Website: crate-barrel
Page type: gifting
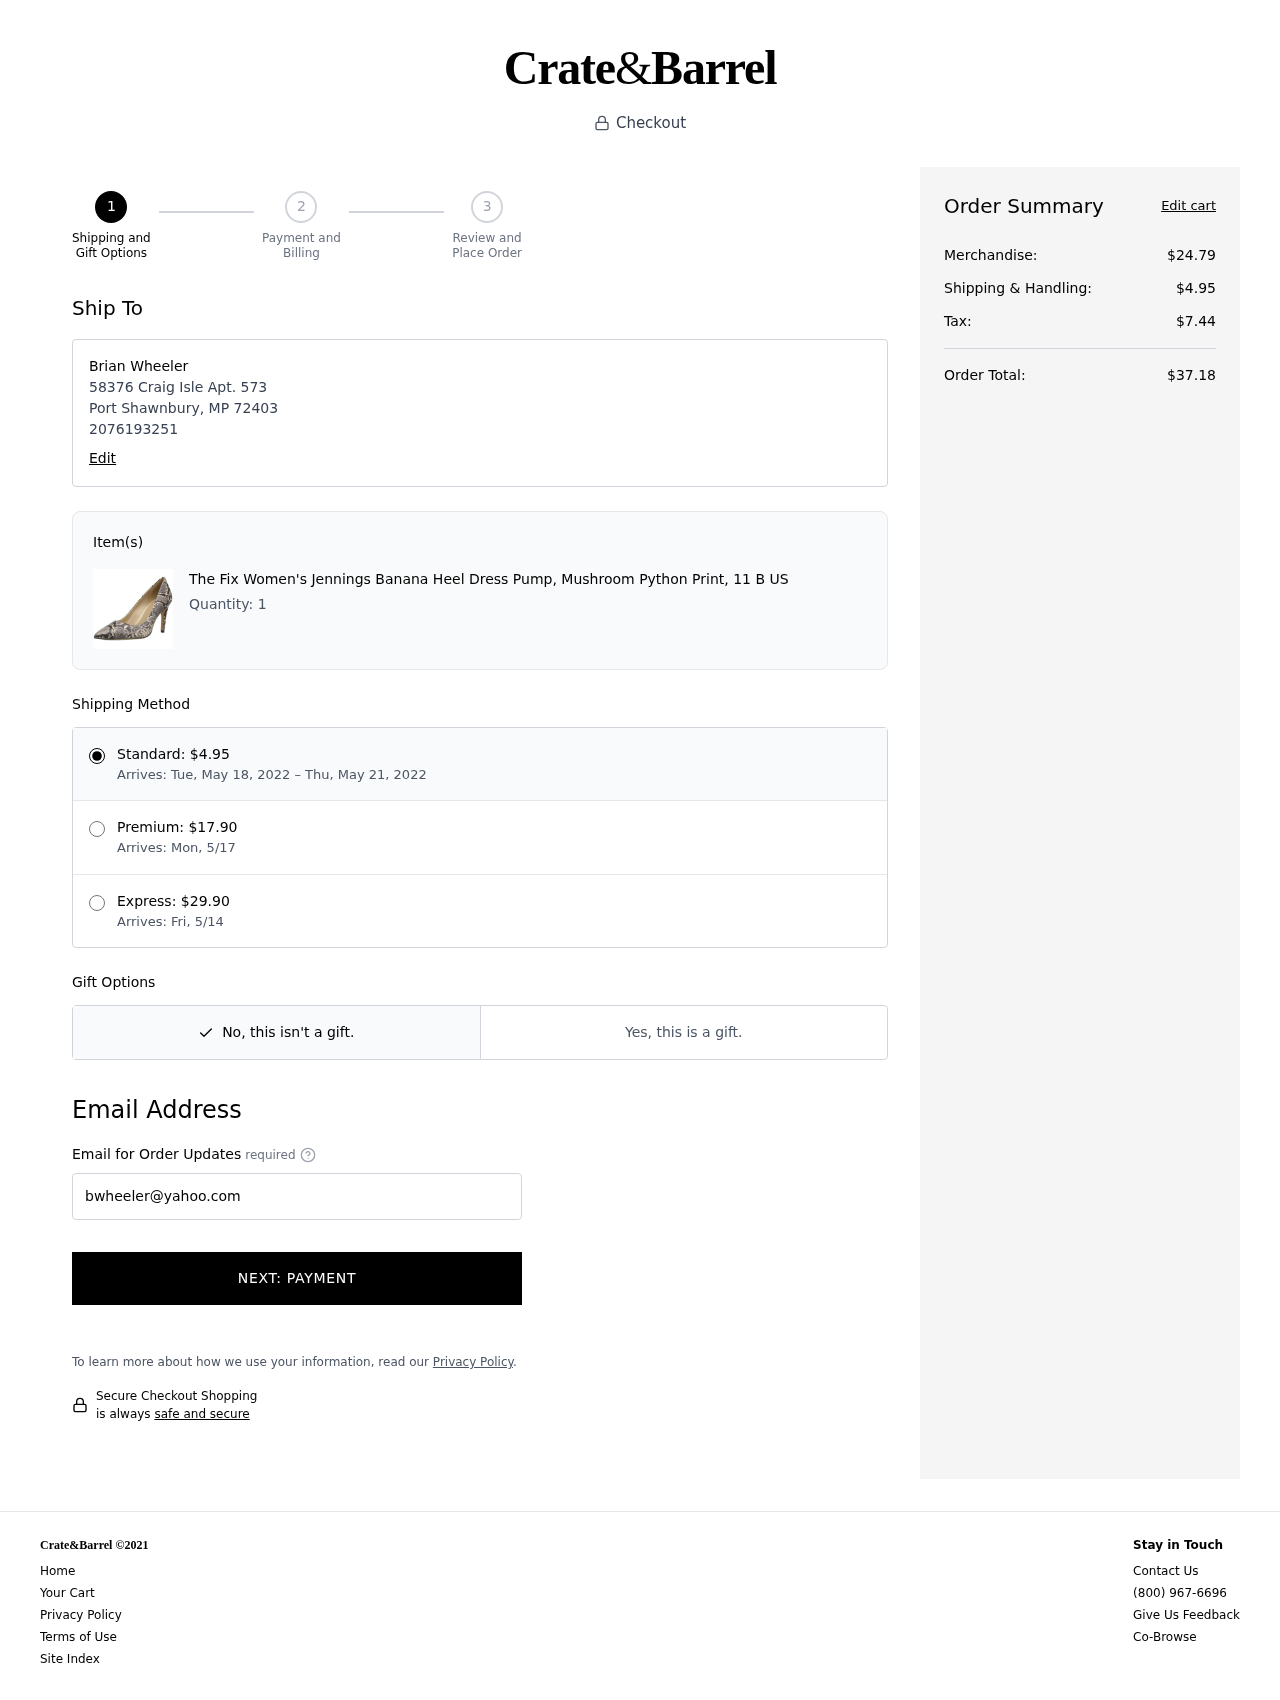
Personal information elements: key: PII_CITY
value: Port Shawnbury
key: PII_FULLNAME
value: Brian Wheeler
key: PII_PHONE
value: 2076193251
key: PII_POSTCODE
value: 72403
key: PII_STATE_ABBR
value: MP
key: PII_STREET
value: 58376 Craig Isle Apt. 573
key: PII_EMAIL
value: bwheeler@yahoo.com
Product elements: key: PRODUCT1_NAME
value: The Fix Women's Jennings Banana Heel Dress Pump, Mushroom Python Print, 11 B US
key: PRODUCT1_QUANTITY
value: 1
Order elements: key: ORDER_SHIPPING_DATE
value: May 18, 2022
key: ORDER_DELIVERY_DATE
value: May 21, 2022
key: ORDER_SUBTOTAL
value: $24.79
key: ORDER_SHIPPING_COST
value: $4.95
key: ORDER_TAX
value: $7.44
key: ORDER_TOTAL
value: $37.18